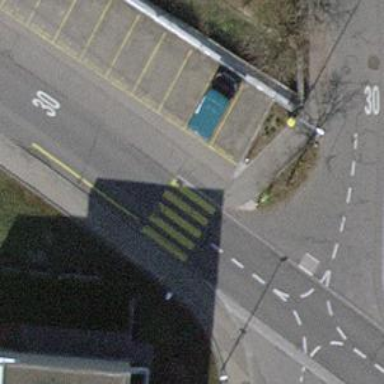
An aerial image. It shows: Marked crossing on the road.